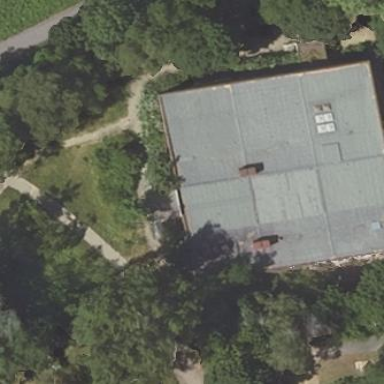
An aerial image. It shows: Nightclub building.